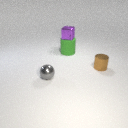
large green rubber cylinder behind small gray metal sphere